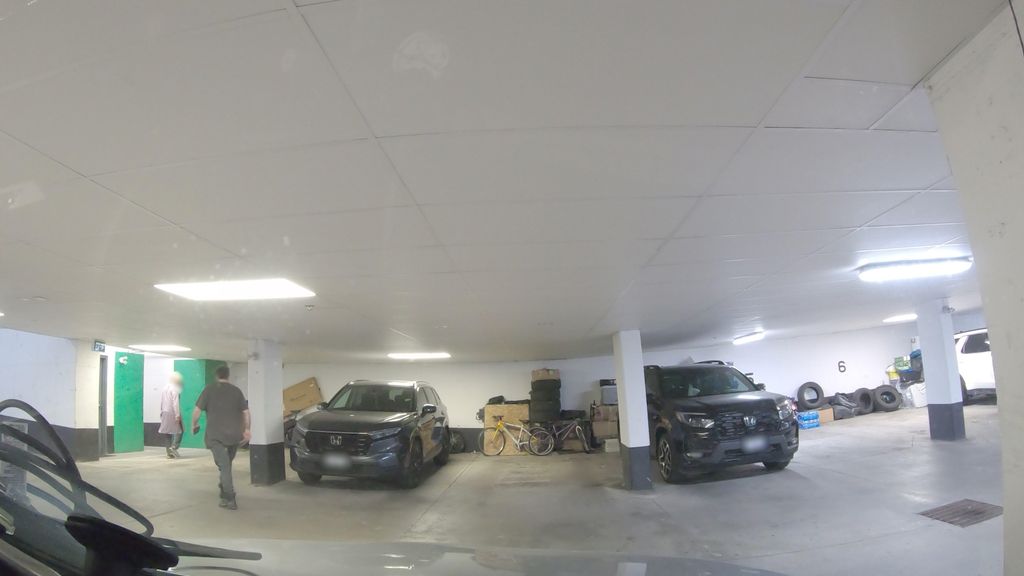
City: toronto